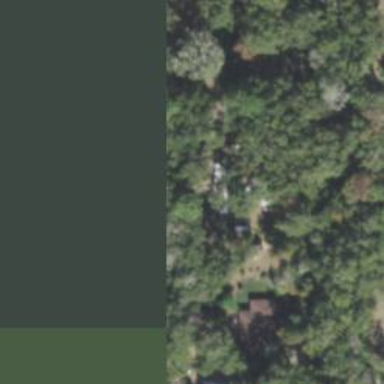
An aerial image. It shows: Simple house.